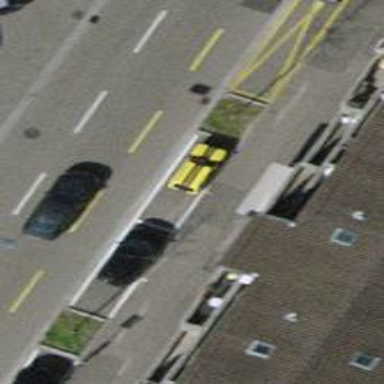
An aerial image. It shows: Street-side parallel parking available at this location.